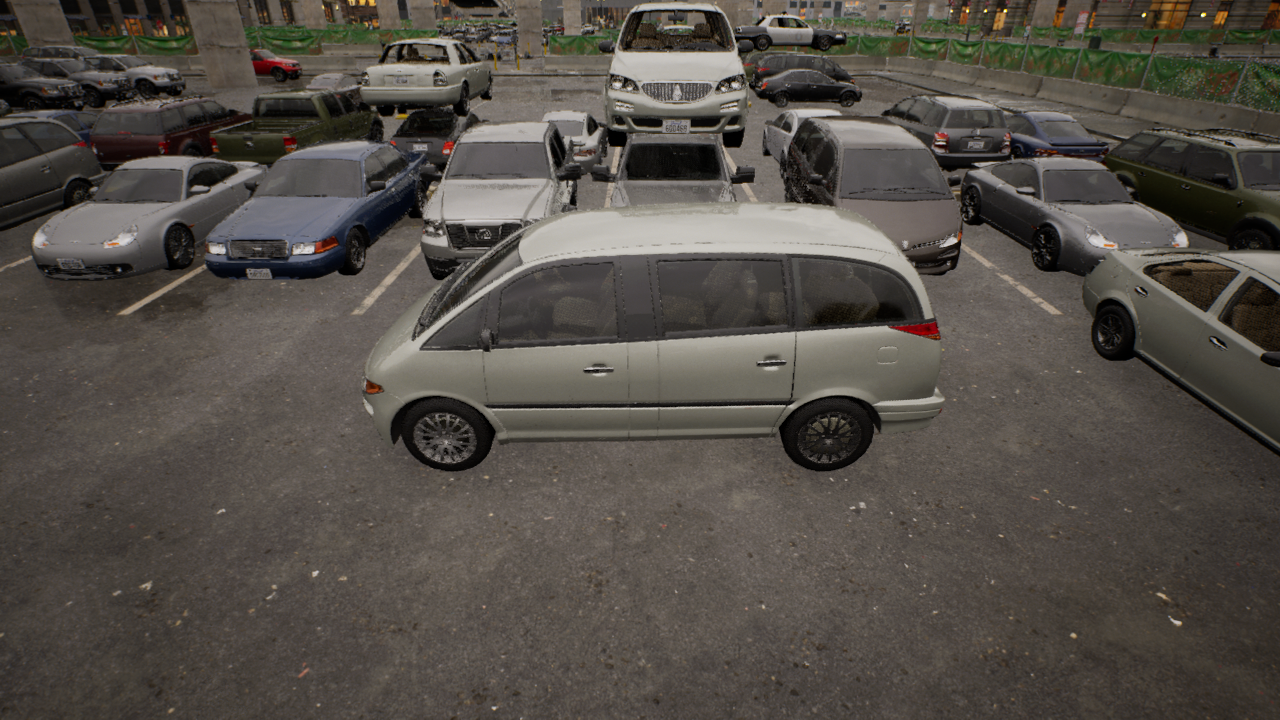
Venue: arterial
Lighting: golden hour
Vehicle rig: minivan